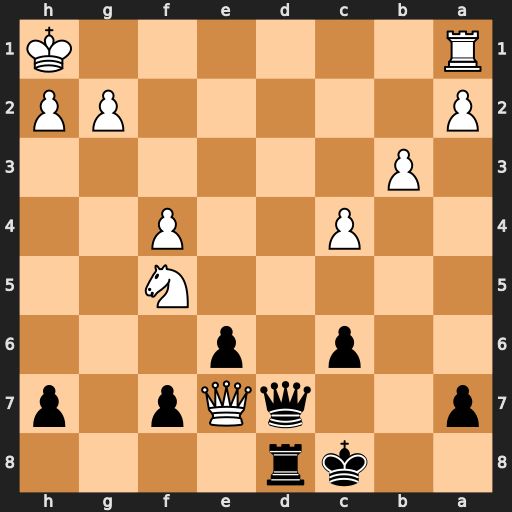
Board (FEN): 2kr4/p2qQp1p/2p1p3/5N2/2P2P2/1P6/P5PP/R6K
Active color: b
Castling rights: -
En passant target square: -
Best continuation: Qd1+ Rxd1 Rxd1#